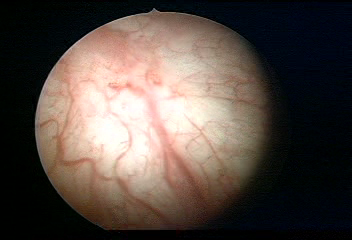
Modality: WLC
Class: Normal mucosa
Bladder cancer association: No